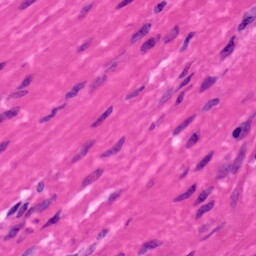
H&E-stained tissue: Pancreatic